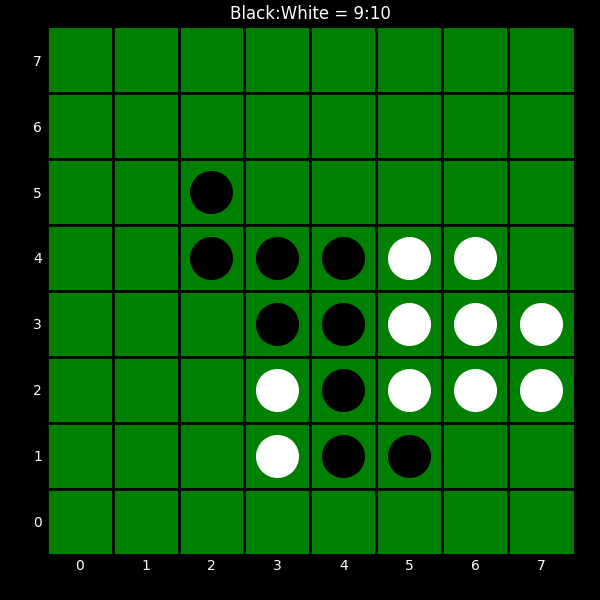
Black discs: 9
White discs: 10